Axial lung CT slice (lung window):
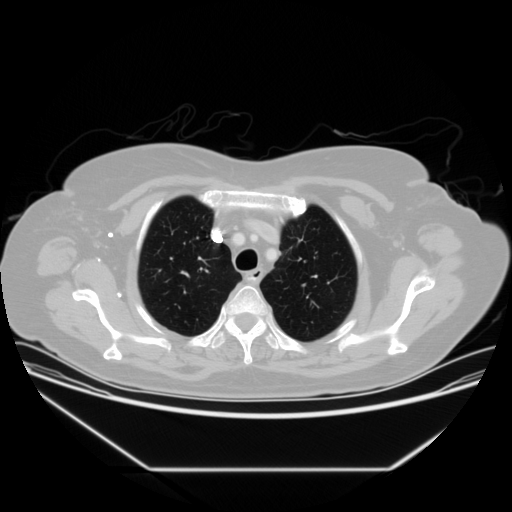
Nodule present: no